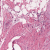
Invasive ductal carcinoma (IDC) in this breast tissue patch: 0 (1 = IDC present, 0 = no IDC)